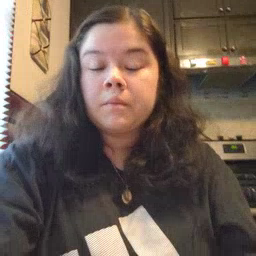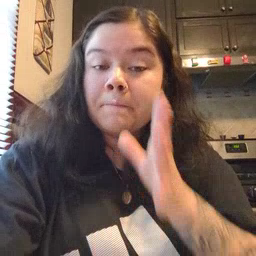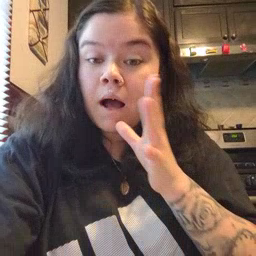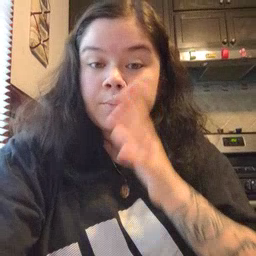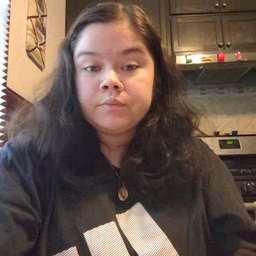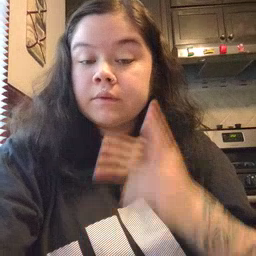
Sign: mom